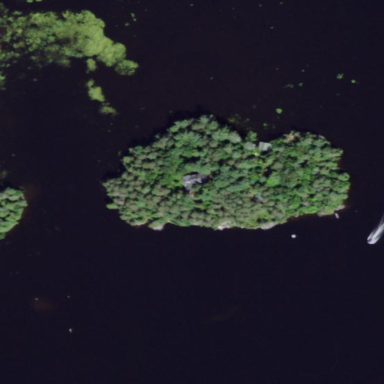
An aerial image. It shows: Island.